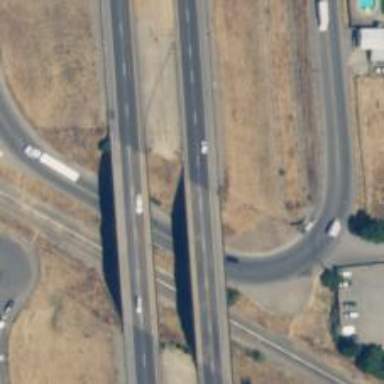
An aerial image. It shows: Bridge crossing over expressway trunk road.